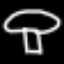
Label: mushroom